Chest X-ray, PA view. Patient: 57 years old, sex F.
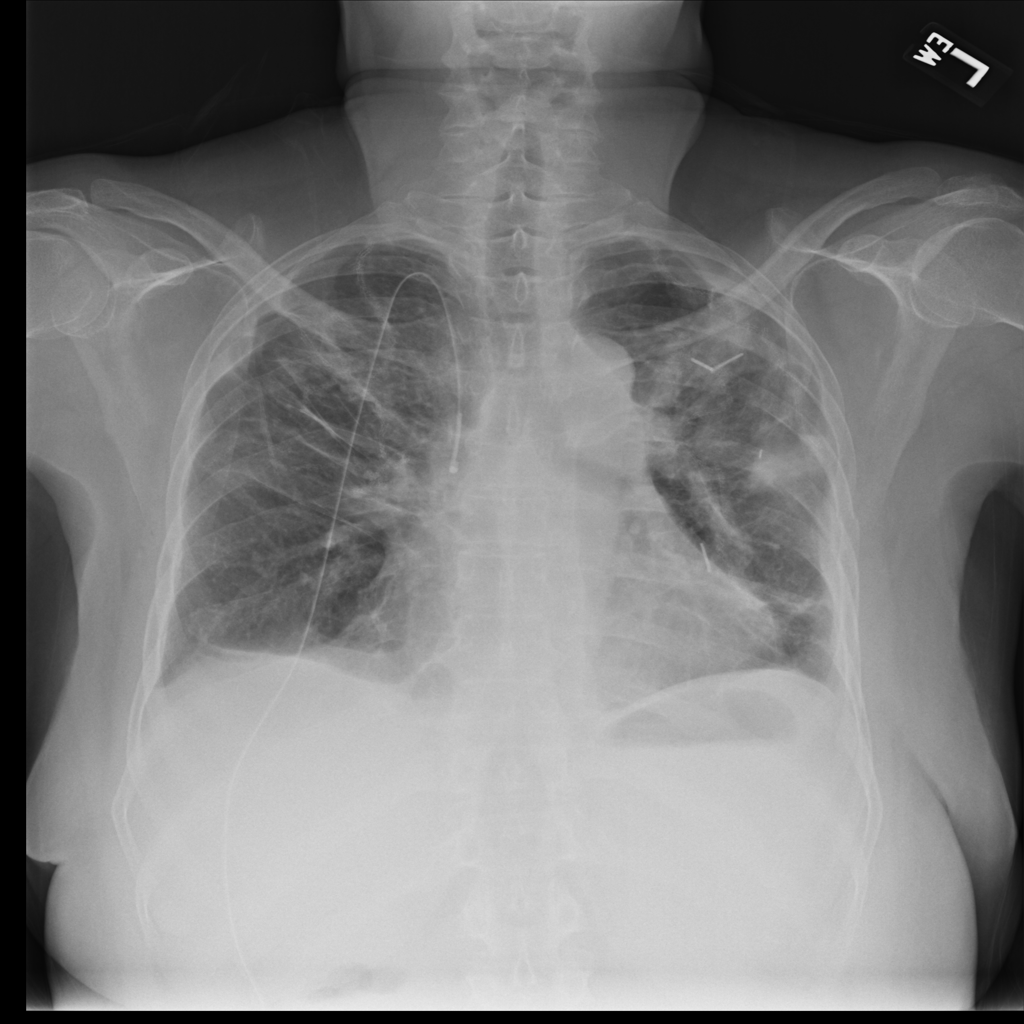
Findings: Infiltration